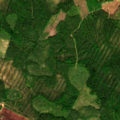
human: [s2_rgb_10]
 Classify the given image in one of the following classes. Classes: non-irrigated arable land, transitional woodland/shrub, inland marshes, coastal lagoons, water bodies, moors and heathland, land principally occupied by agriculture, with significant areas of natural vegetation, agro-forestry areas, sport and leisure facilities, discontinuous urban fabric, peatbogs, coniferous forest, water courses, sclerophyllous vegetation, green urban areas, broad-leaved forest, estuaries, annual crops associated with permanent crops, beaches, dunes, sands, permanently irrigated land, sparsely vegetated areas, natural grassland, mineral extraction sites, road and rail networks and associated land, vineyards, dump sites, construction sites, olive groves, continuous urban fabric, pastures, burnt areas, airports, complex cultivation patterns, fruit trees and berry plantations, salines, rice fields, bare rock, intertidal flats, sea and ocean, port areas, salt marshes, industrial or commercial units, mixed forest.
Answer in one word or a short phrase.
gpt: coniferous forest, mixed forest, transitional woodland/shrub, peatbogs